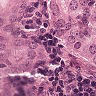
Metastatic tissue present: yes